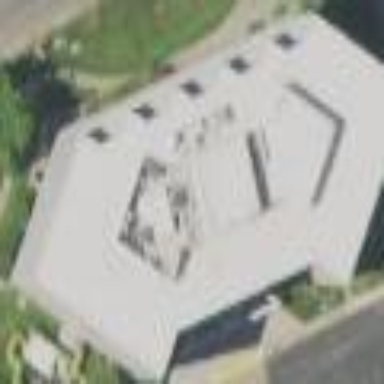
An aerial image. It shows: Office building.